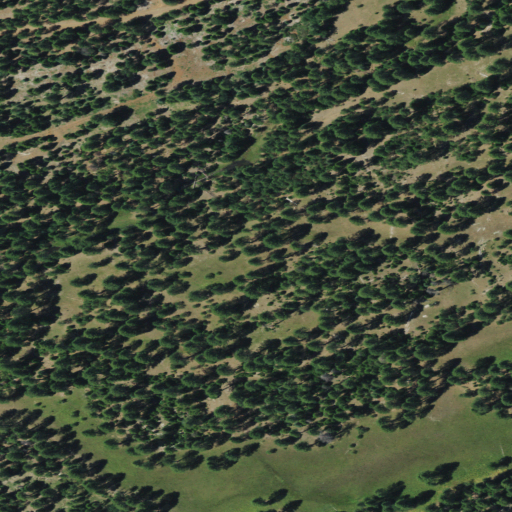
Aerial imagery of plain(s) in California named Poorman Flat containing evergreen forest and herbaceous wetlands